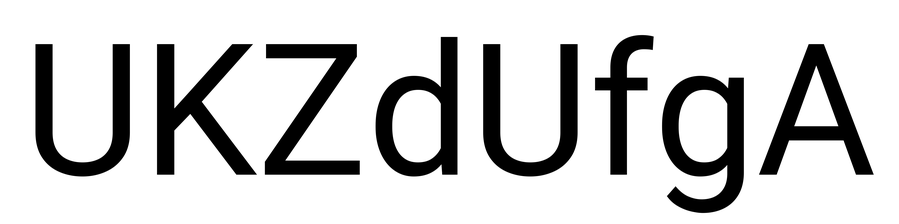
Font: Roboto_Regular